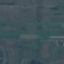
Label: Pasture